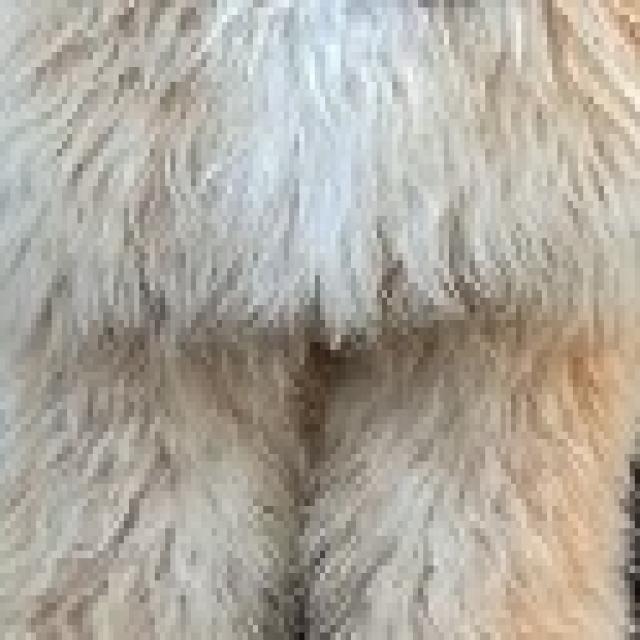
Healthy canine skin — no visible lesions, inflammation, or abnormalities. The skin and coat appear normal.